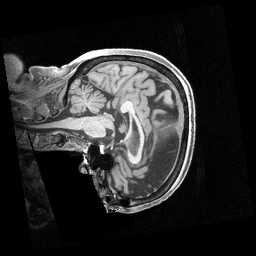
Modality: T1w
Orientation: sagittal
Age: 67
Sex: female
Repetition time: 2.4 s
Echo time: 0.00222 s